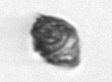
Label: Kryptoperidinium_triquetrum